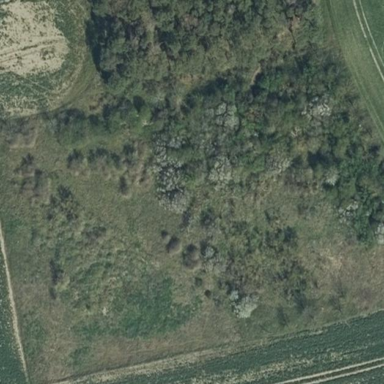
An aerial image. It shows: Patch of scrub vegetation.